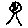
Label: tree